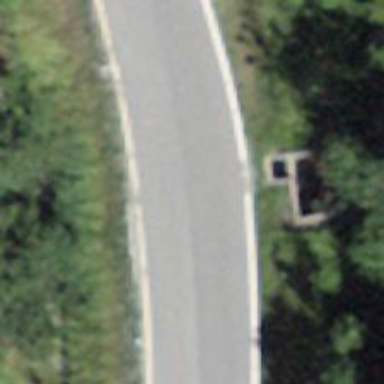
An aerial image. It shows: Tertiary road with asphalt surface.